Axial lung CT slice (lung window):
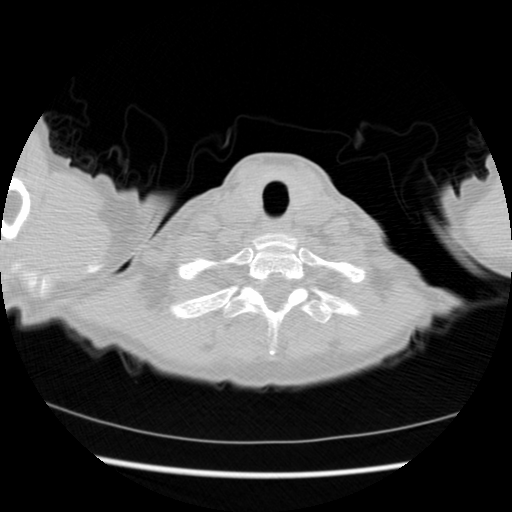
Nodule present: no